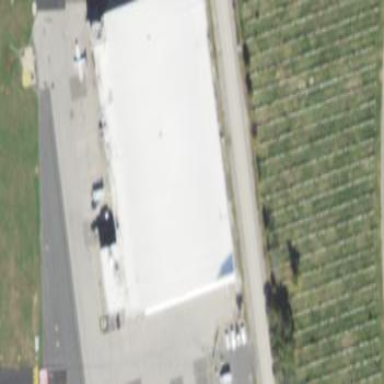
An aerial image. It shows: Hangar building at the airport.